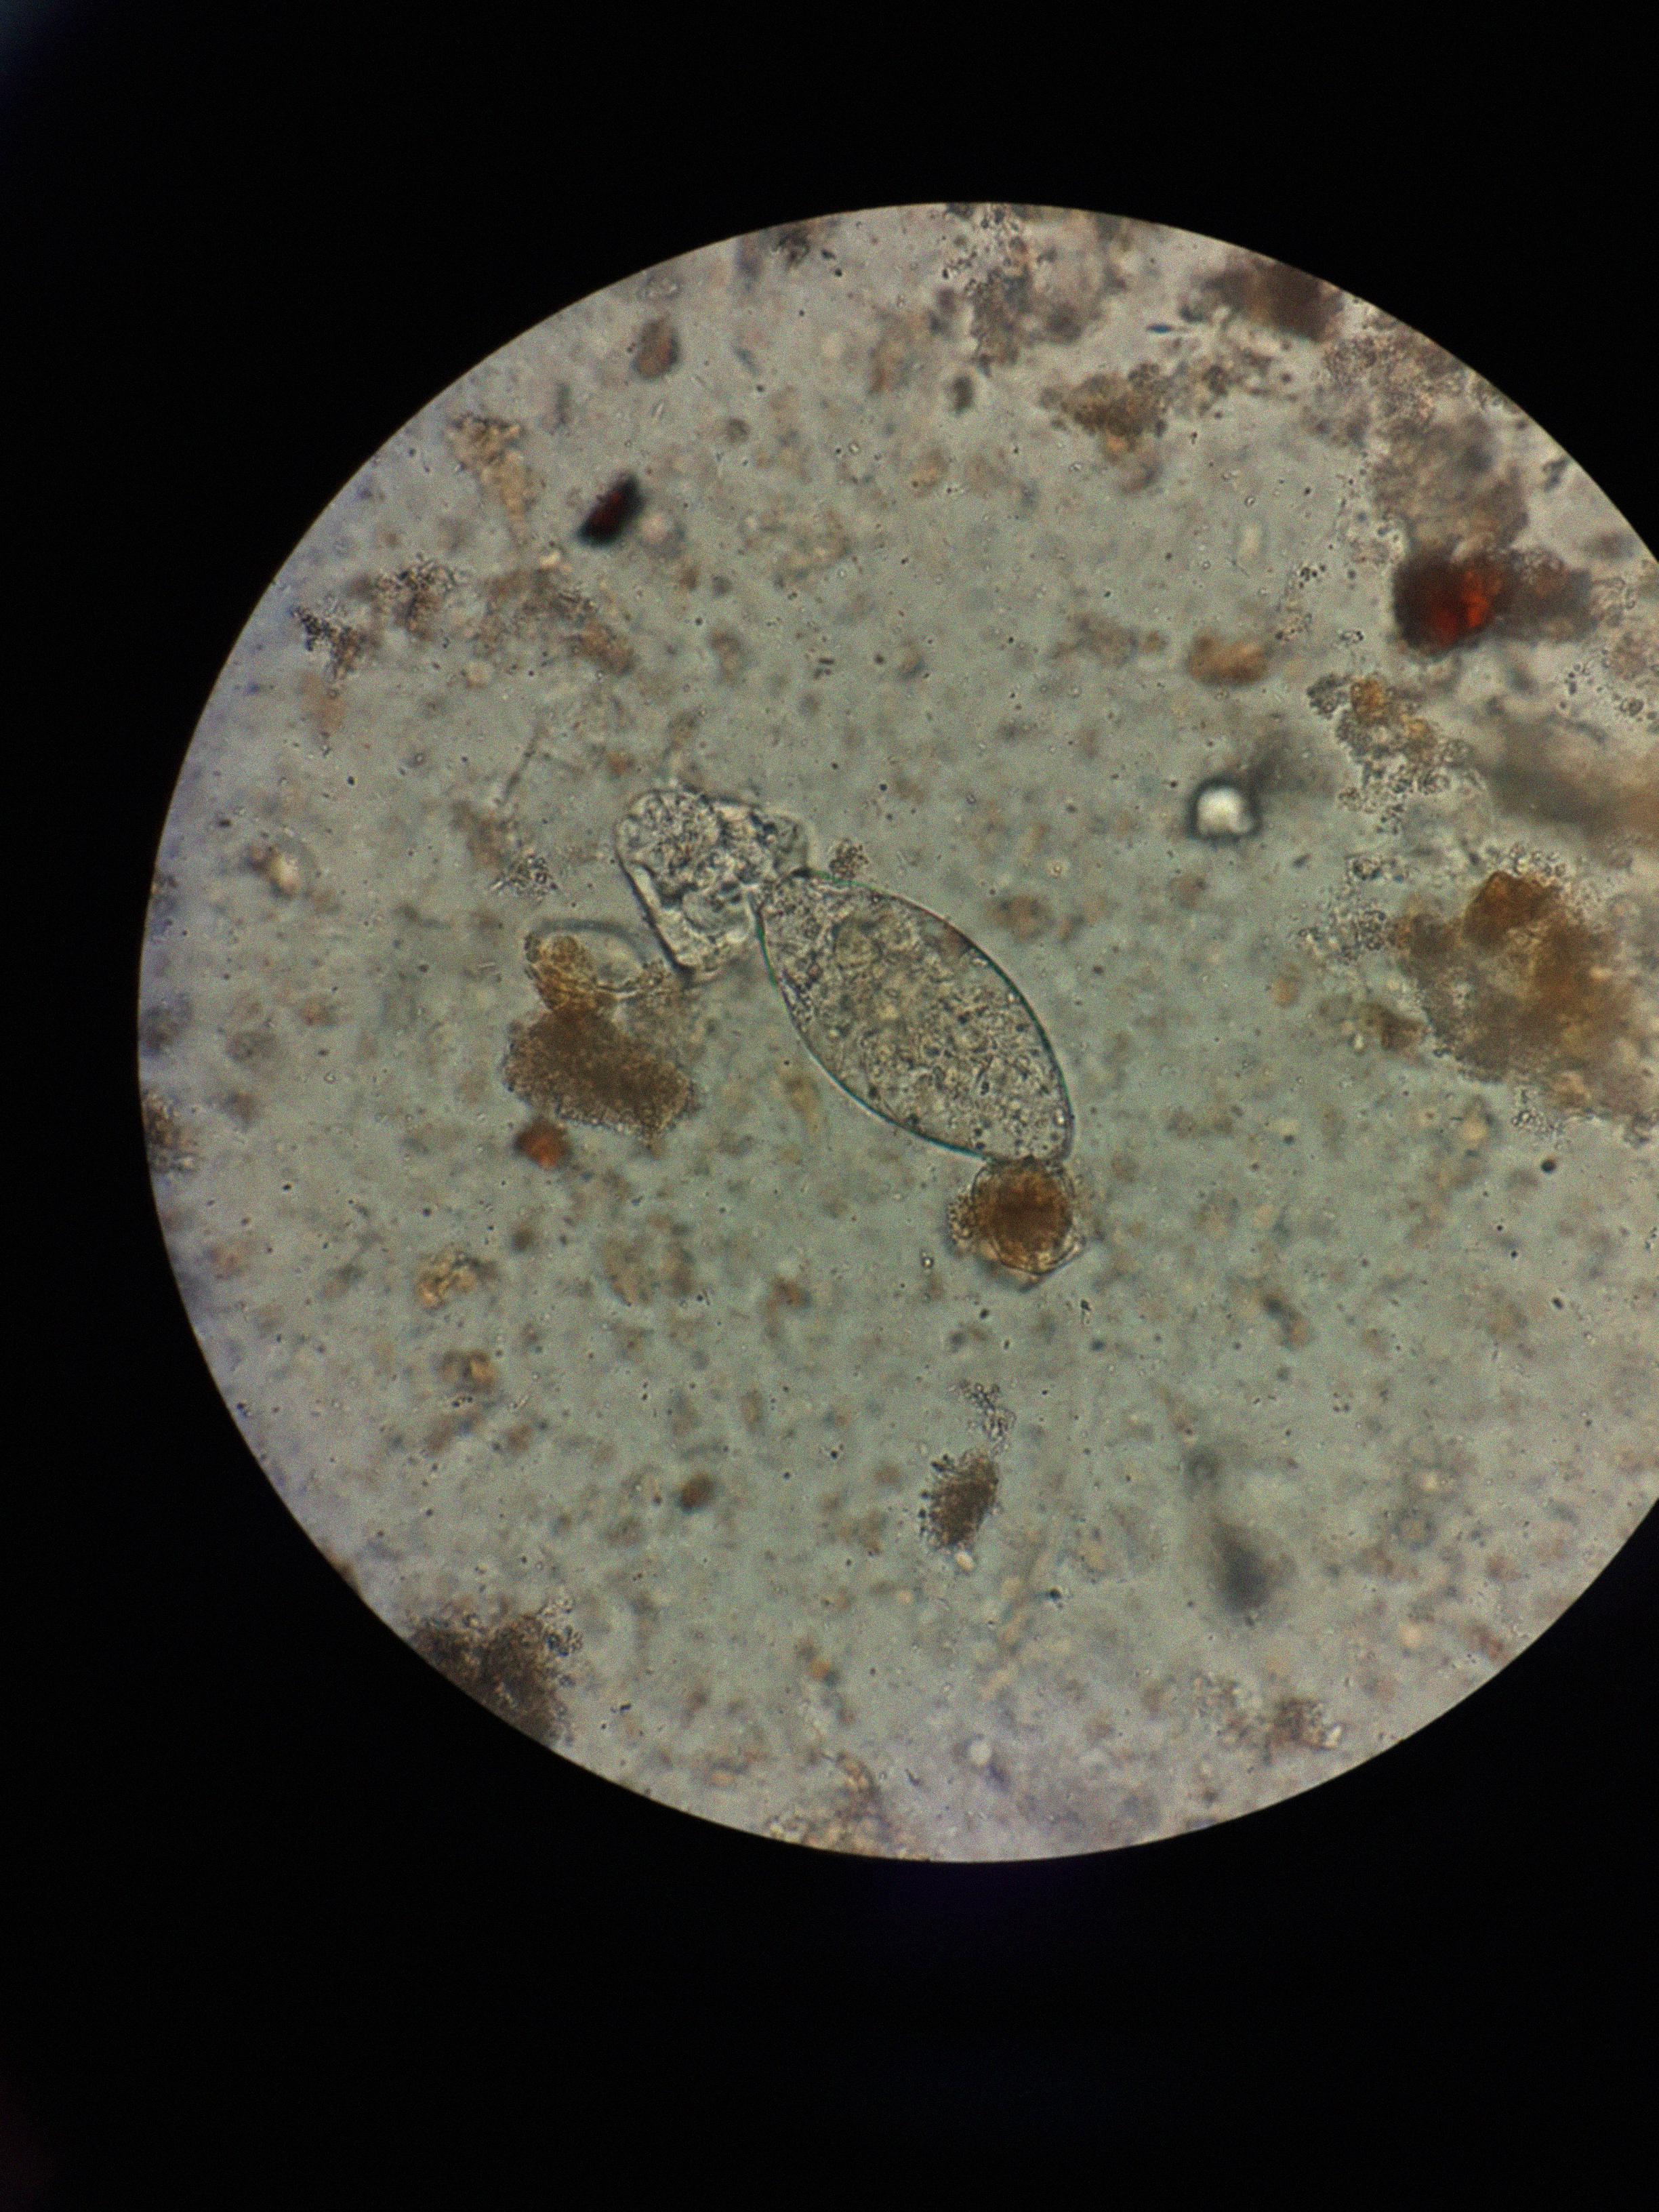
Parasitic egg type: Fasciolopsis buski